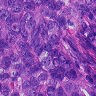
Metastatic tissue present: yes